Interaction volume radius: 5 \u00c5
Interaction volume height: 10 \u00c5
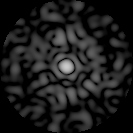
Disorder parameter: 0.8184